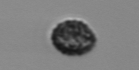
Label: Pseudochattonella_farcimen